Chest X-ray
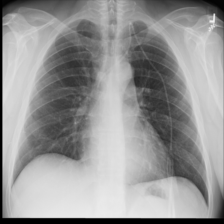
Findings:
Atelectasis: negative
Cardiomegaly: negative
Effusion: negative
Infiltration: negative
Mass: negative
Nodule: negative
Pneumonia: negative
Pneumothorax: negative
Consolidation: negative
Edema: negative
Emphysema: negative
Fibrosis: negative
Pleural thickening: negative
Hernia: negative